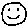
Label: smiley face